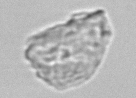
Label: detritus_transparent